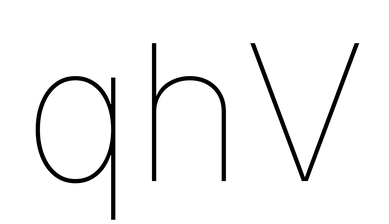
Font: Inter_Thin